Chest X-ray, AP view. Patient: 45 years old, sex F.
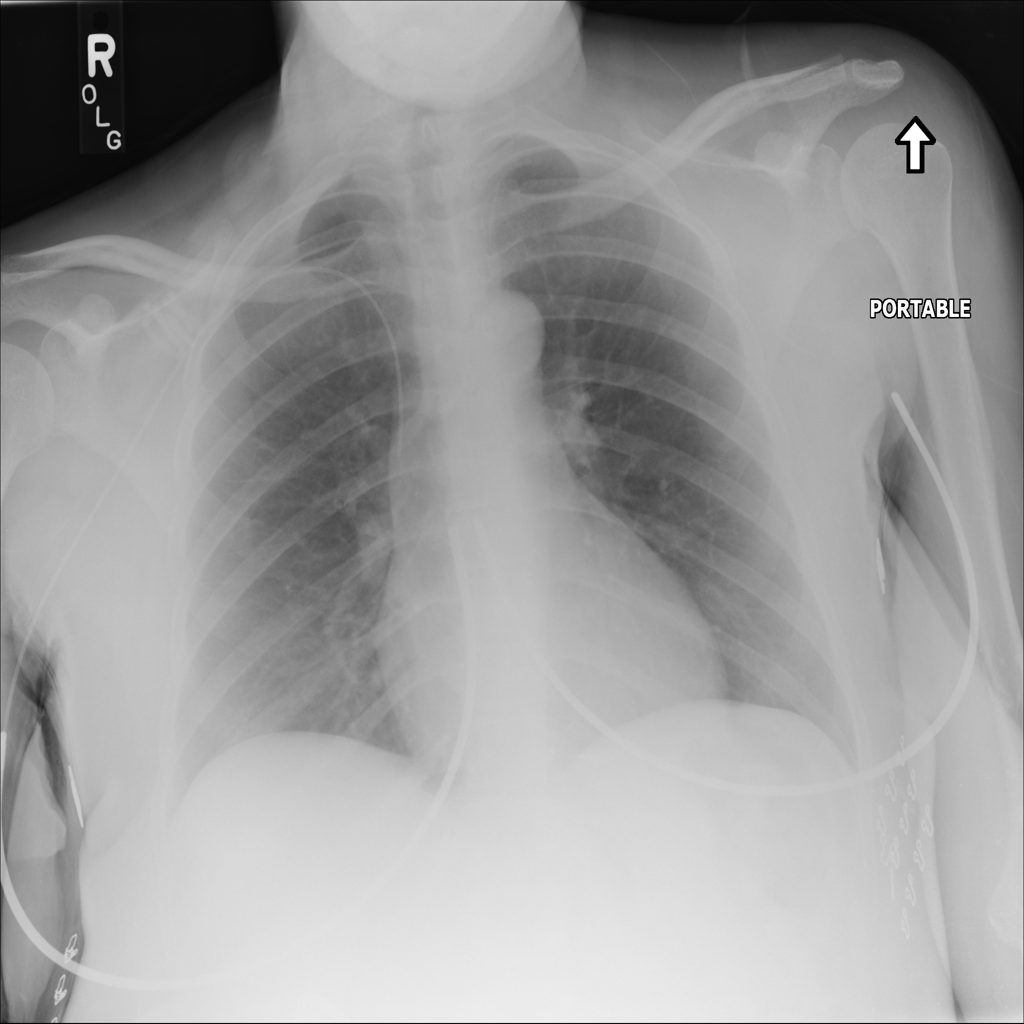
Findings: No Finding